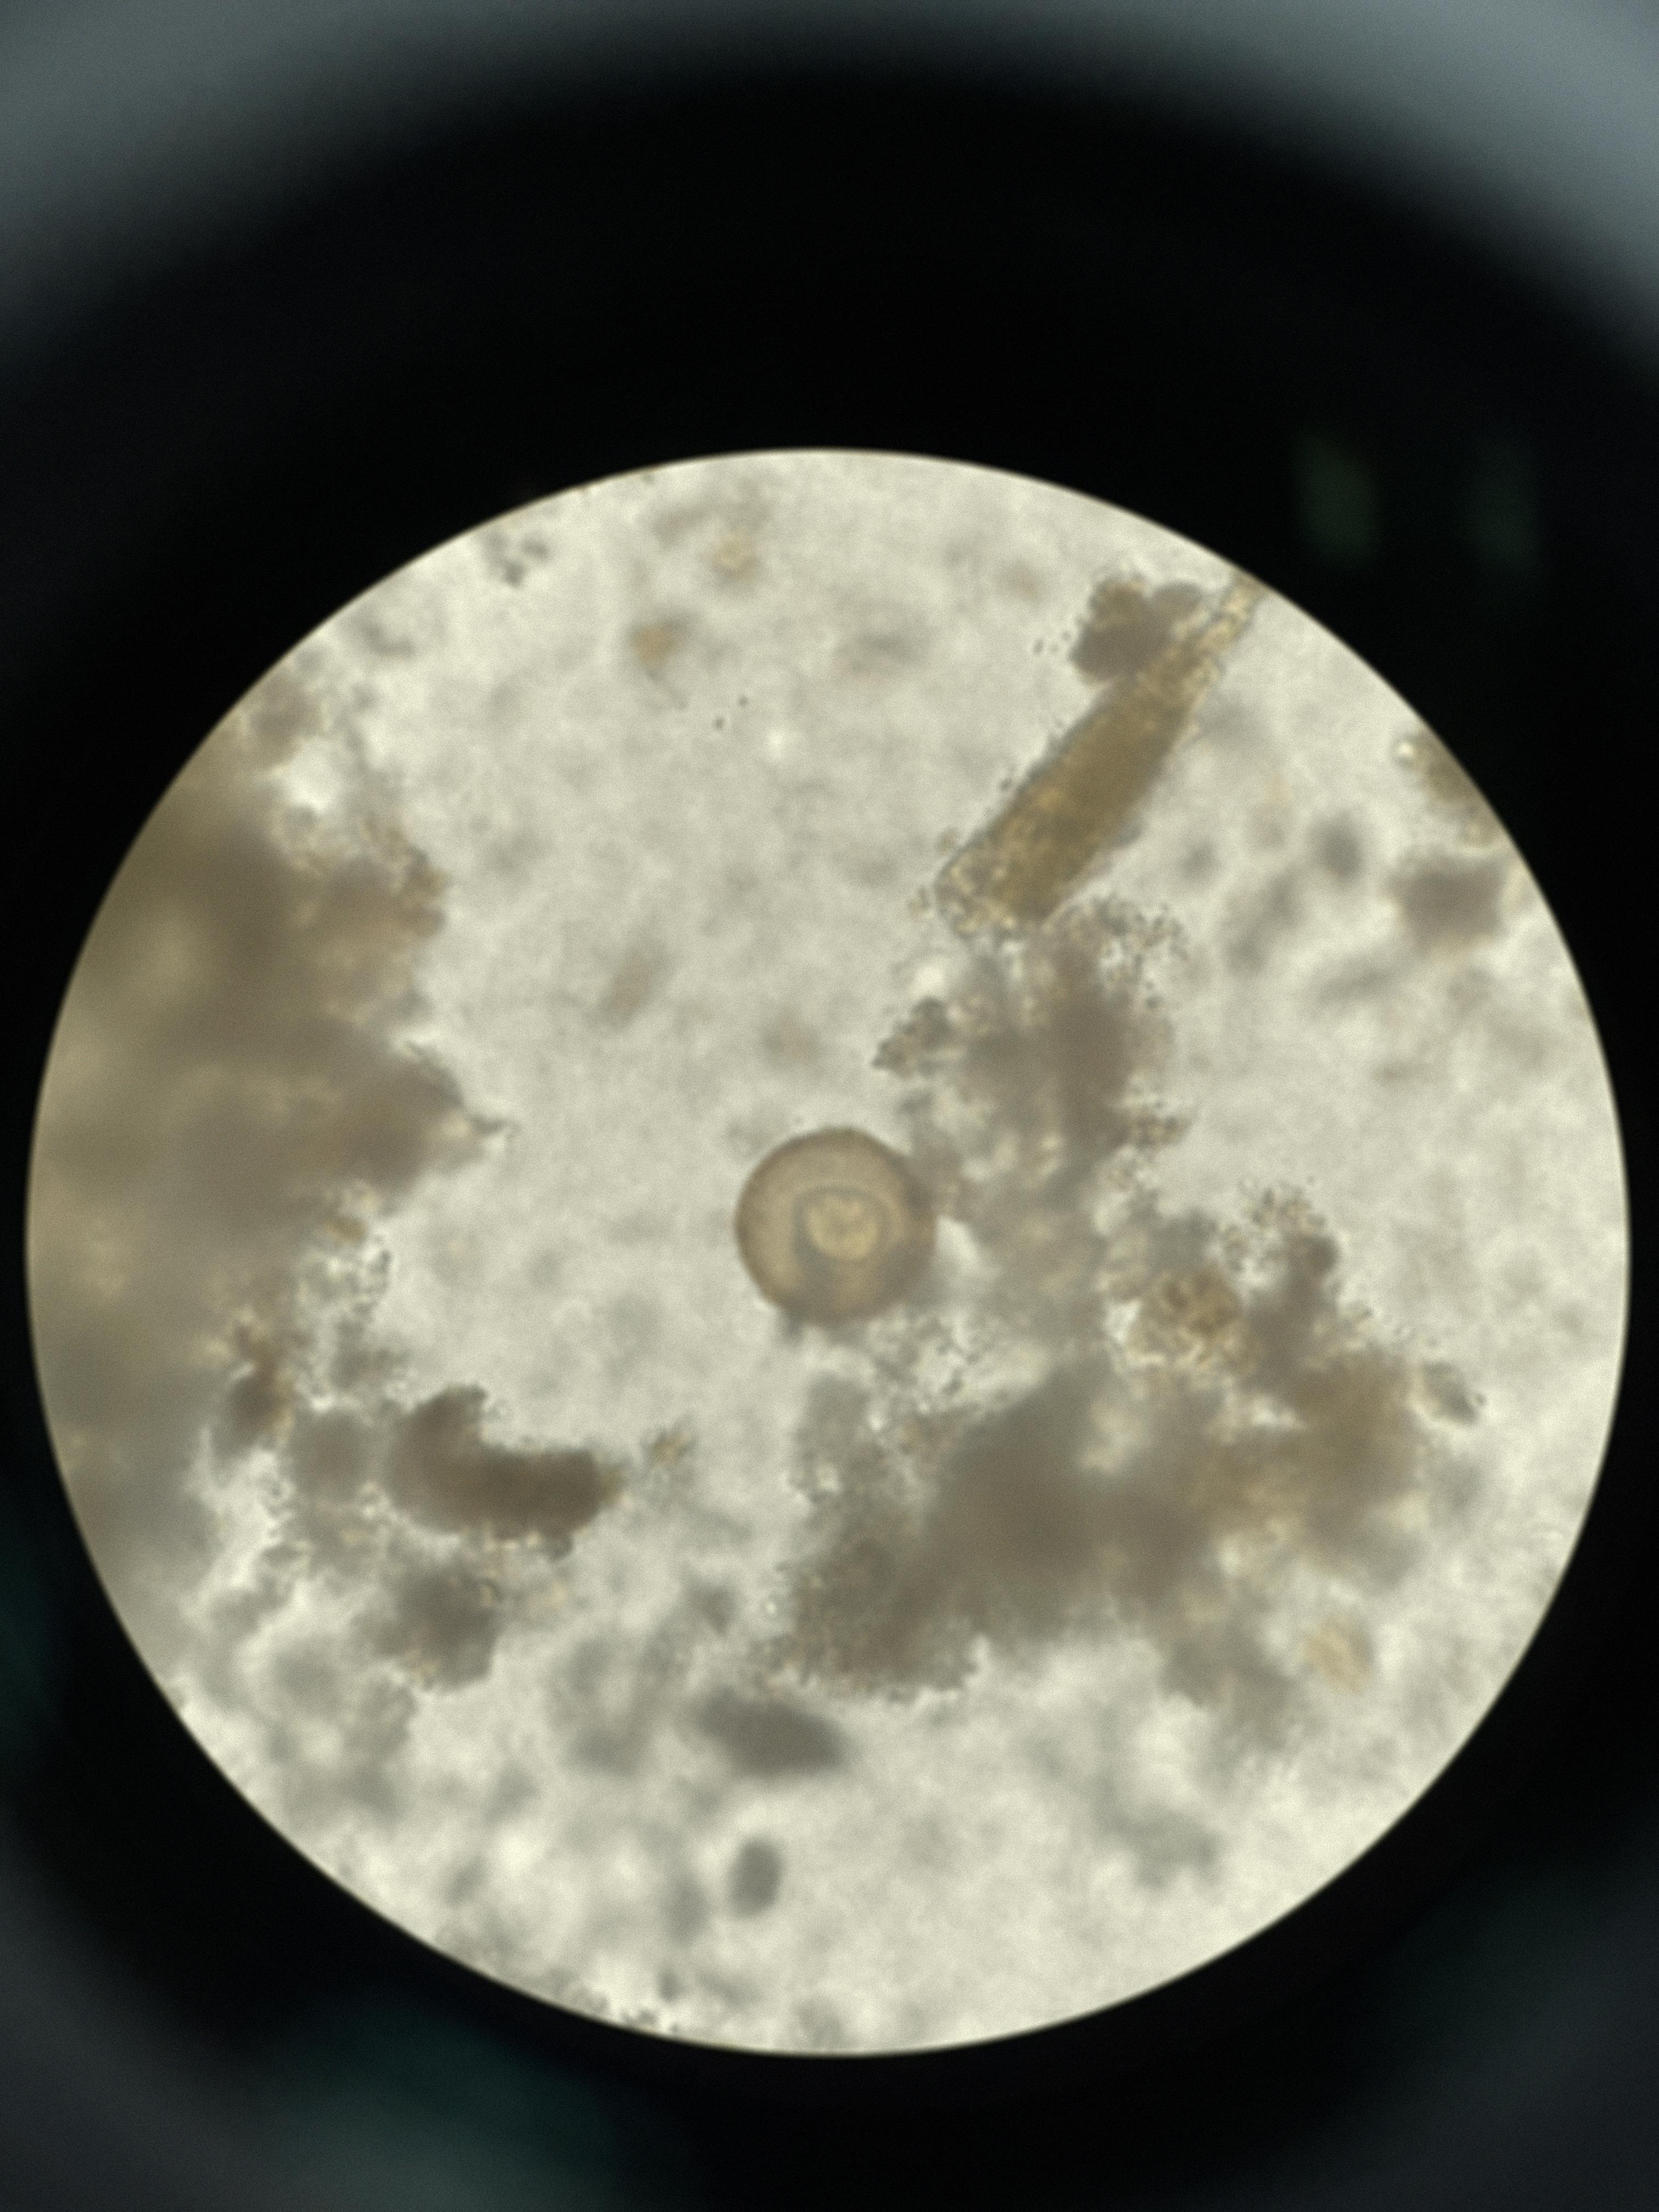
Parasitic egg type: Hymenolepis diminuta